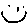
Label: smiley face